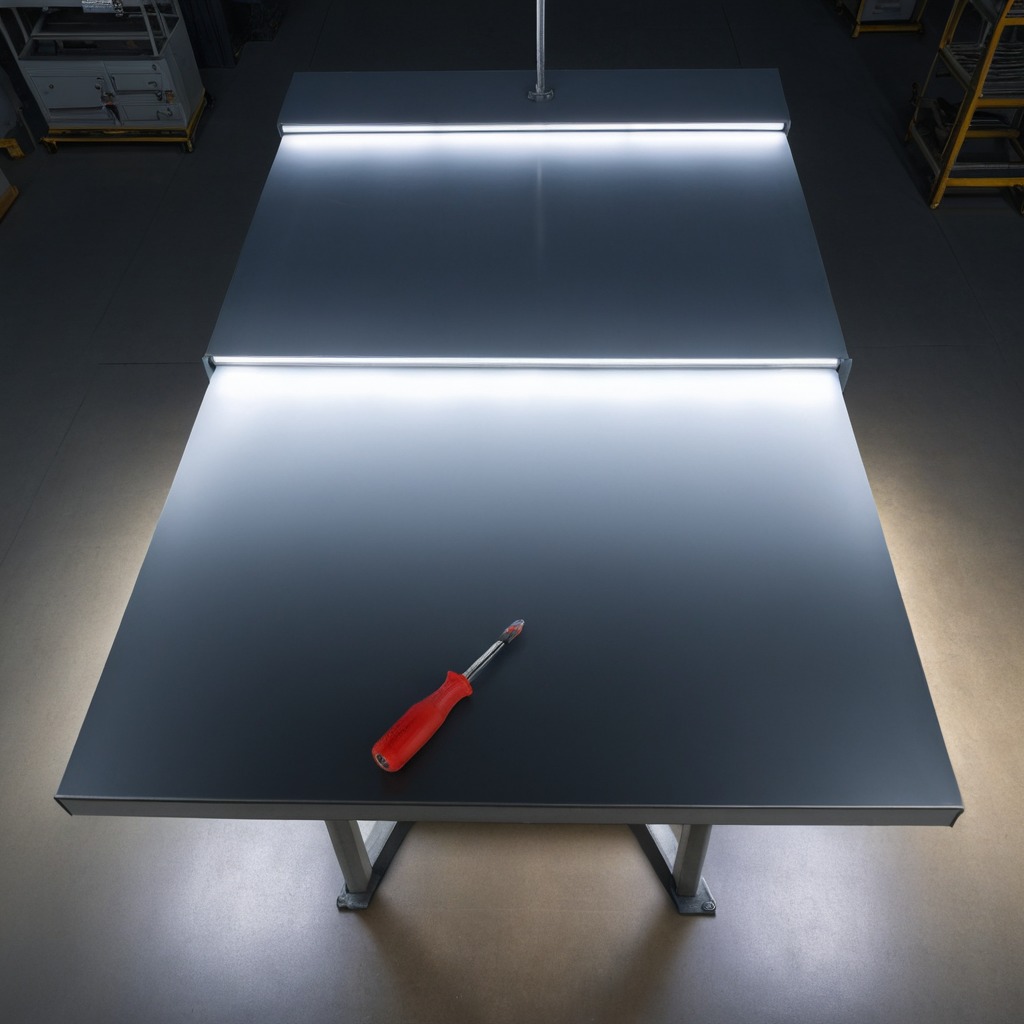
A screwdriver lying on a clean empty table in a basement in the evening soft directional lighting on the tabletop realistic grain studio-quality clarity centered framing